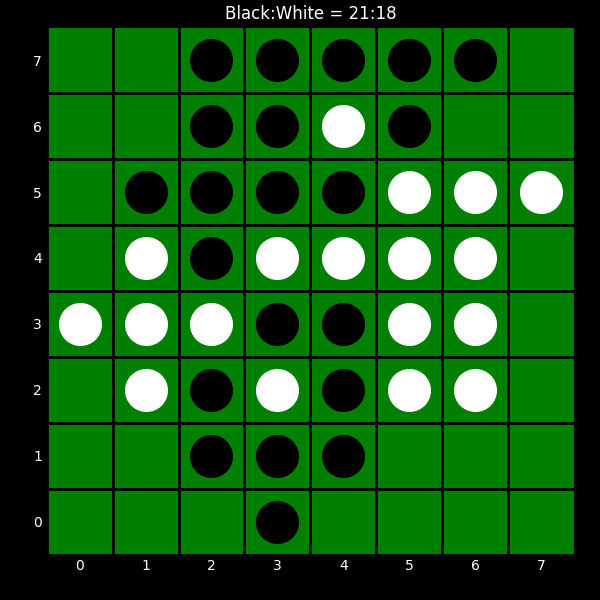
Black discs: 21
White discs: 18